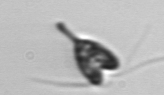
Label: Pyramimonas_longicauda